Field crop: maize
Growth stage: 1
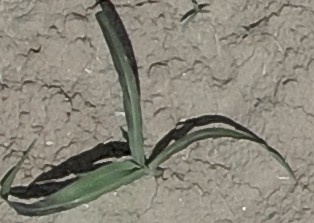
Species: sorghum